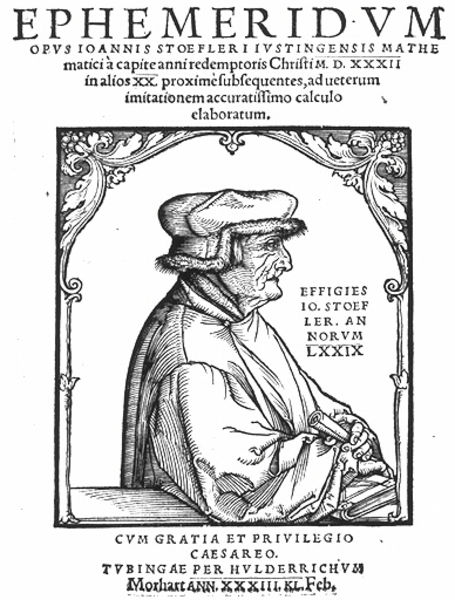
Titel: Bildnis des Johannes Stoefler
Künstler: Ulrich d.Ä. Morhart
Institution: (Seriendruck)
Schlagwörter: blätter, mann, umhang, weiß, blumen, grau, hut, nase, profil, schwarz, tisch, zeichnung, blick, ornament, alt, kappe, mütze, augen, falten, kragen, pelz, rahmen, ärmel, bildnis, hals, hände, portrait, porträt, brüstung, gewand, mantel, kinn, lippen, rechts, renaissance, ranken, holzschnitt, schrift, bogen, haltung, grafik, graphik, rand, inschrift, floral, ornamente, verzierung, stuck, jahreszahl, alter, geflecht, buch, zettel, linie, druck, schraffur, radierung, stich, hakennase, schwarzweiß, text, beschriftung, überschrift, rolle, schriftrolle, gelehrter, etching, auflehnen, flugblatt, legende, latein, lateinisch, humanist, artikel, seriendruck, erasmus, chranach, tübingen, pels, papsthut, unschrift, 1503, johannis stoefler, stoeffler